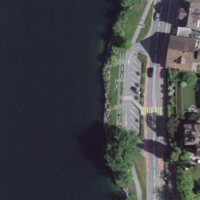
EUNIS habitat code: 14
Species observed at this site:
Cepaea nemoralis